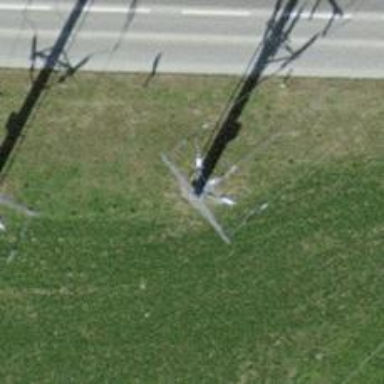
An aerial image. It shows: Power line with three cables.